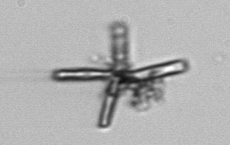
Label: Thalassionema